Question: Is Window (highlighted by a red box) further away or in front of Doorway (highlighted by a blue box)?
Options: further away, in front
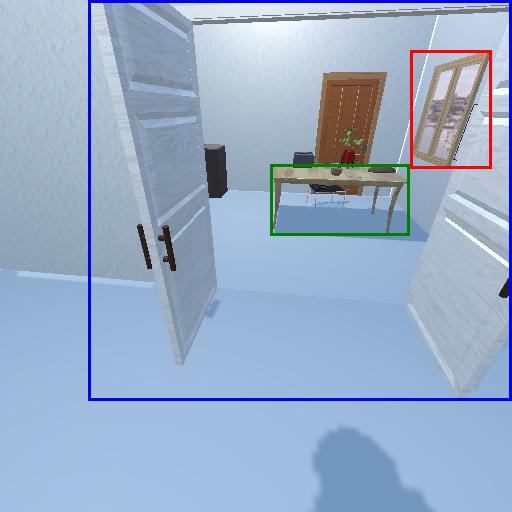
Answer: further away